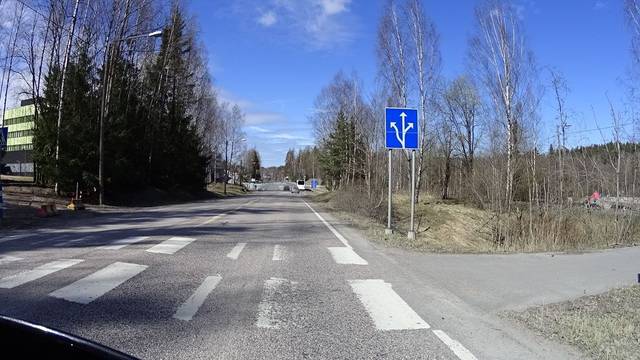
Region: Finland
Coordinates: 60.223, 24.692